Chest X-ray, AP view. Patient: 44 years old, sex M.
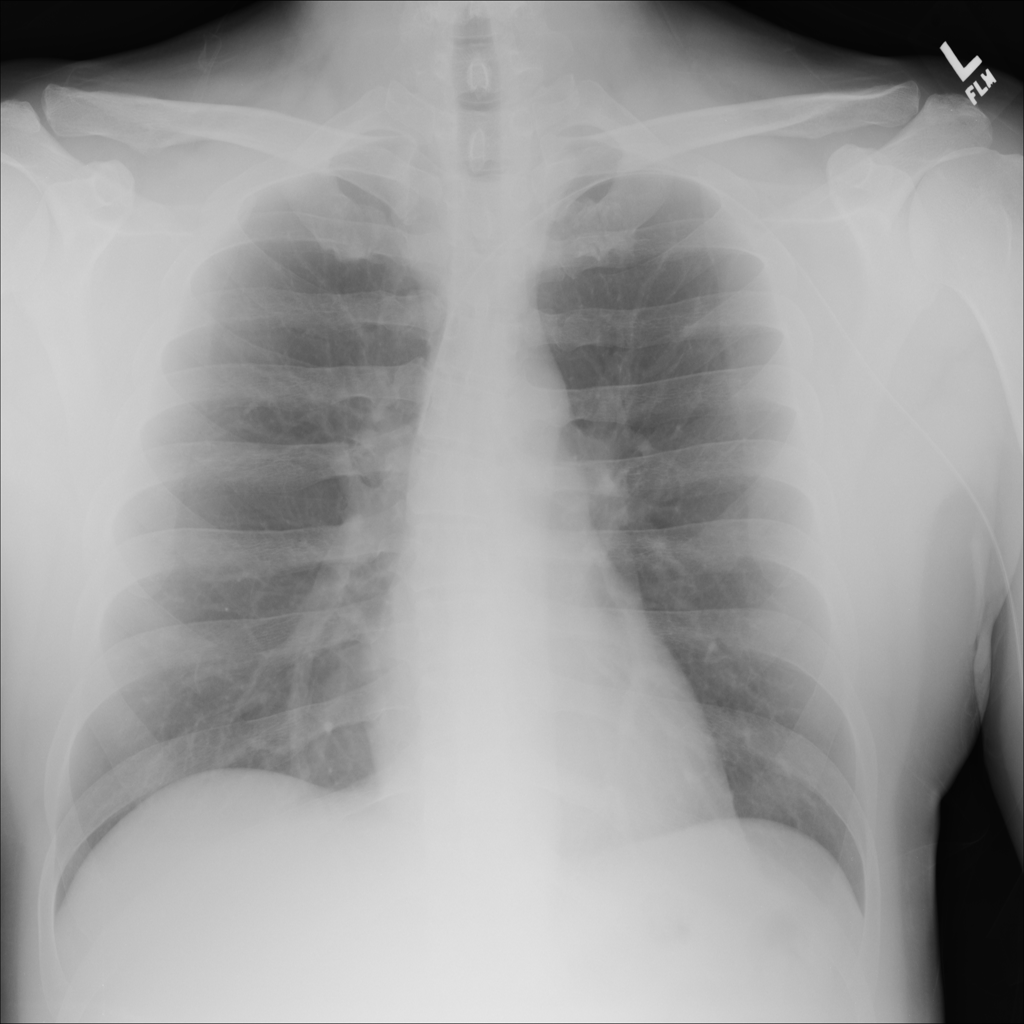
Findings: No Finding